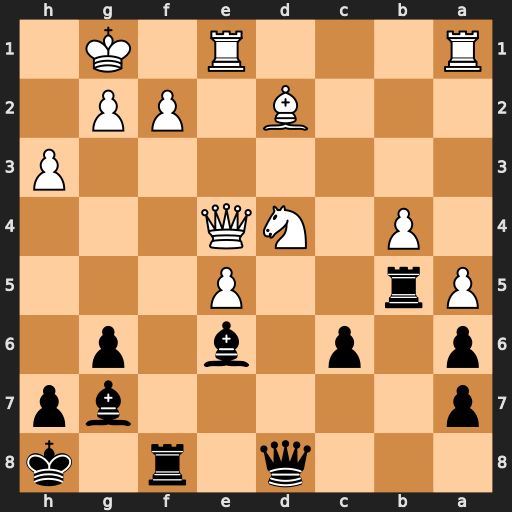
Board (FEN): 3q1r1k/p5bp/p1p1b1p1/Pr2P3/1P1NQ3/7P/3B1PP1/R3R1K1
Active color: b
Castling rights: -
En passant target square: -
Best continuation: Rxe5 Nxc6 Rxe4